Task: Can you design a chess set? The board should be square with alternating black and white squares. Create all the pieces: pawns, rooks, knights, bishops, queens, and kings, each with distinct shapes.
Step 4815:
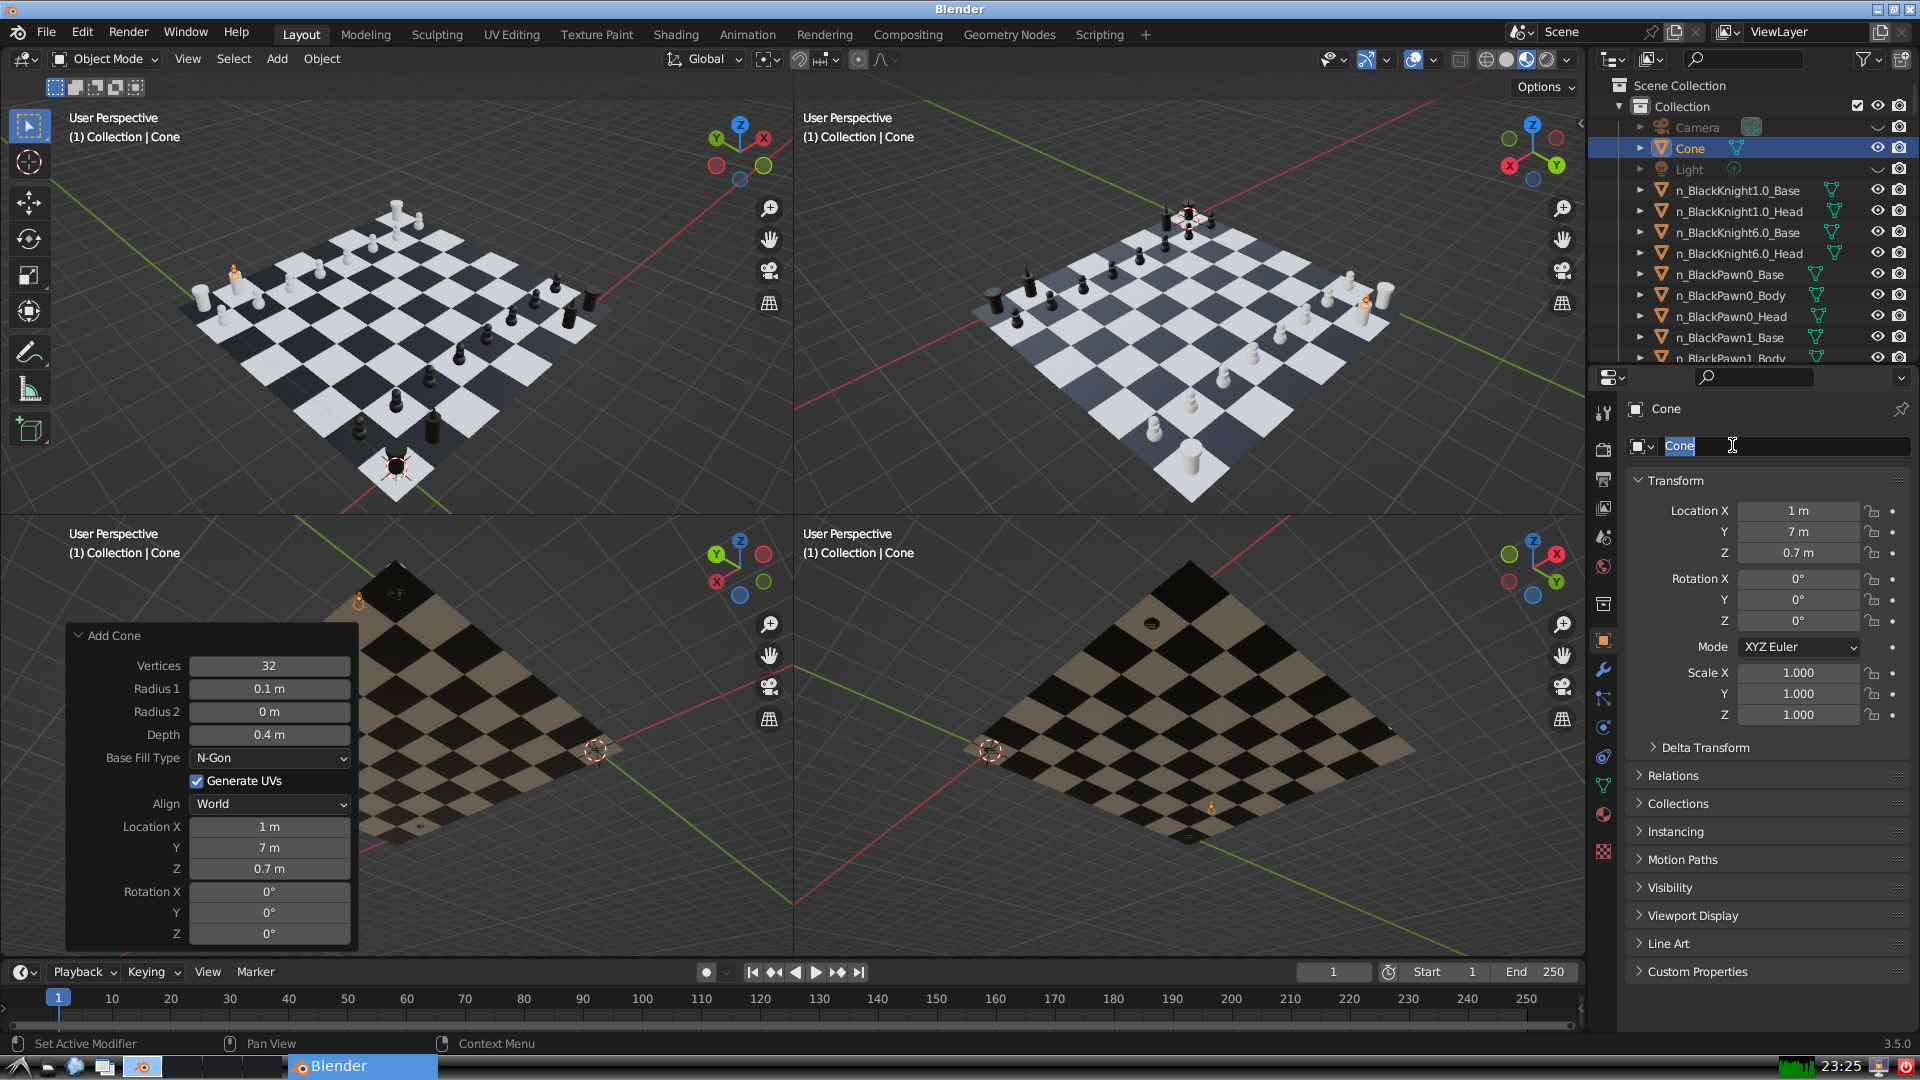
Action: input_text: n_WhiteKnight1.0_Head